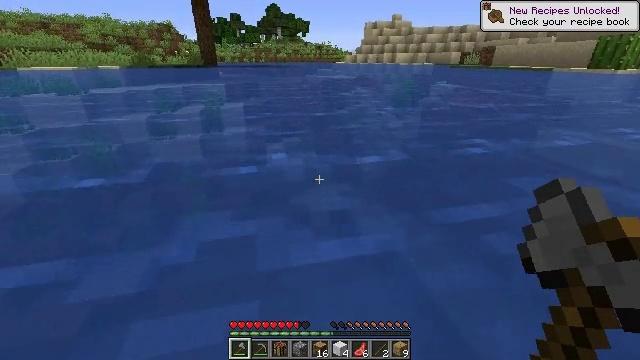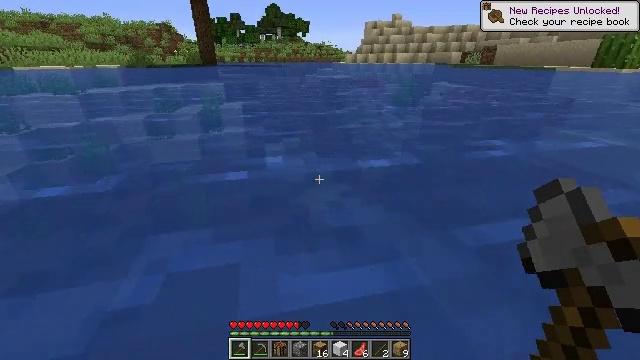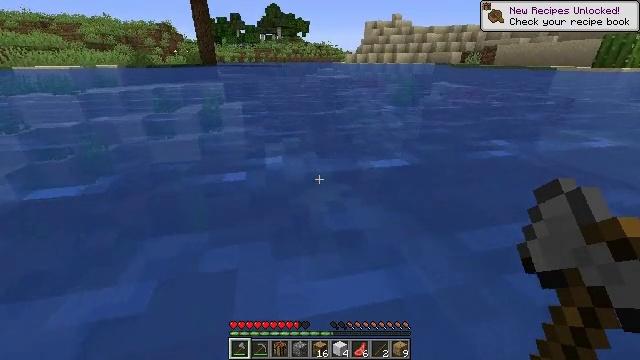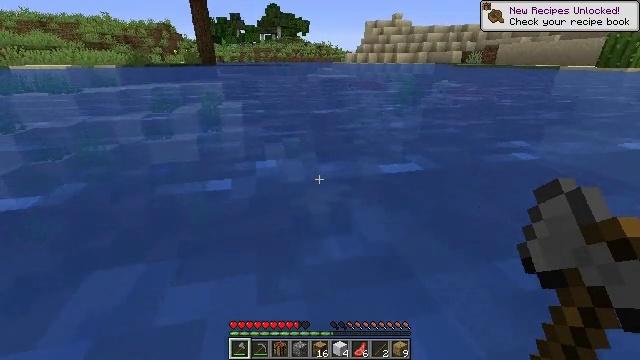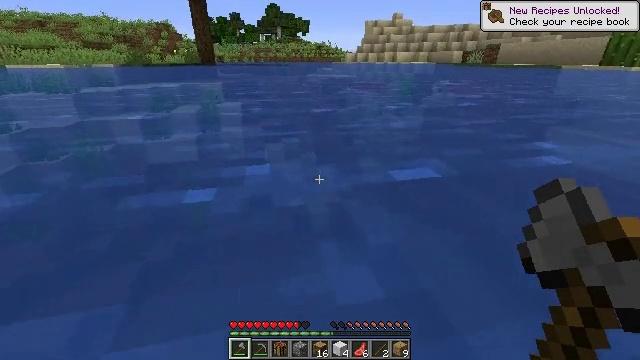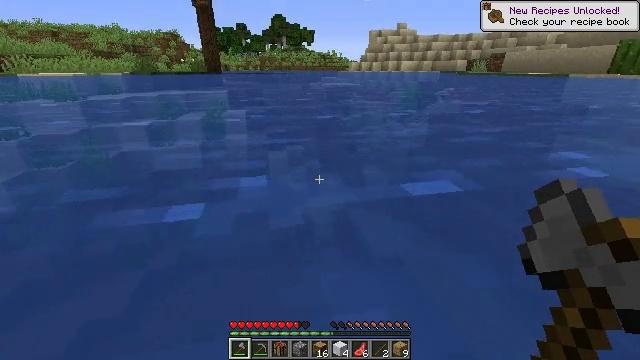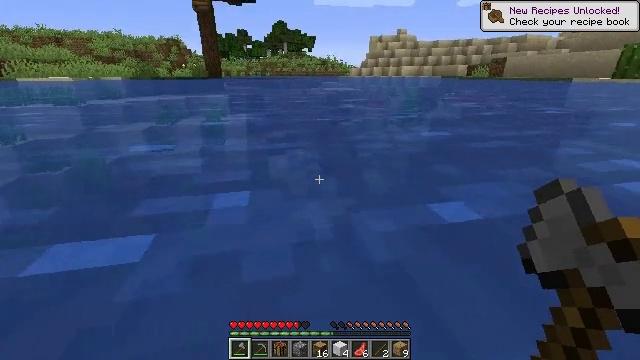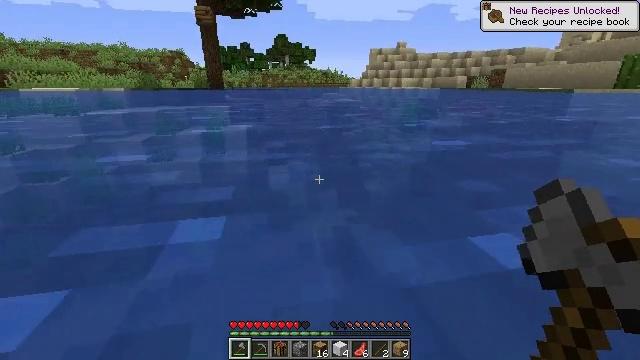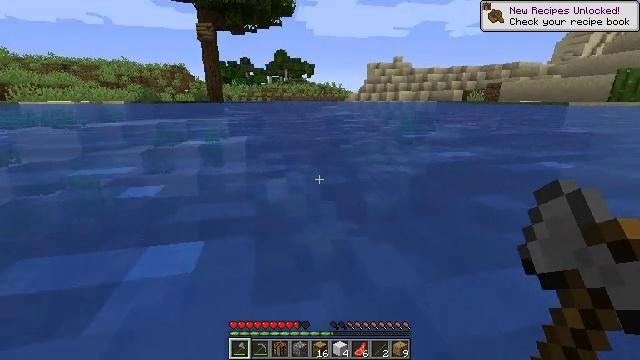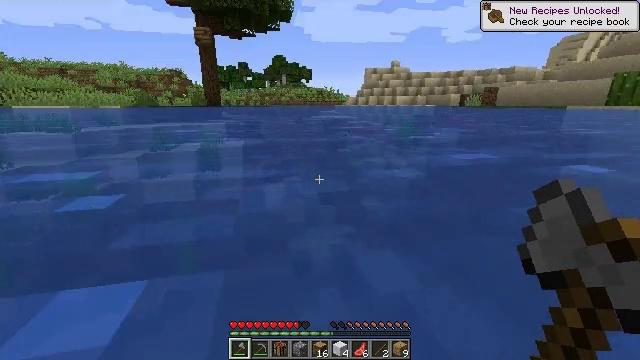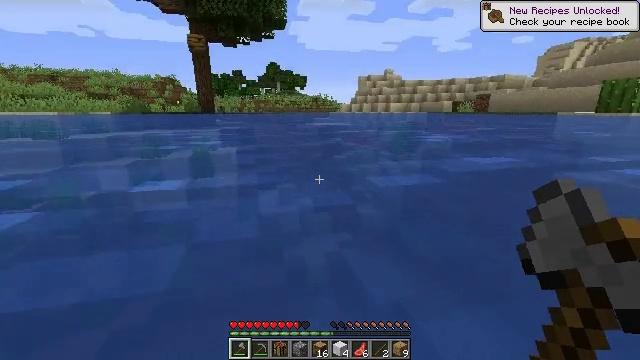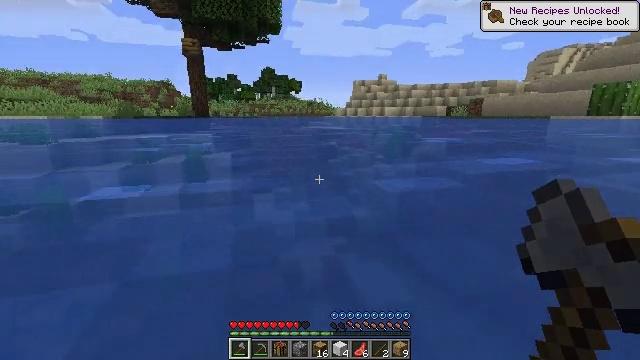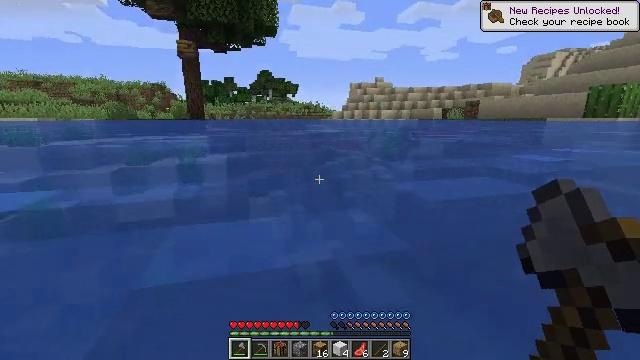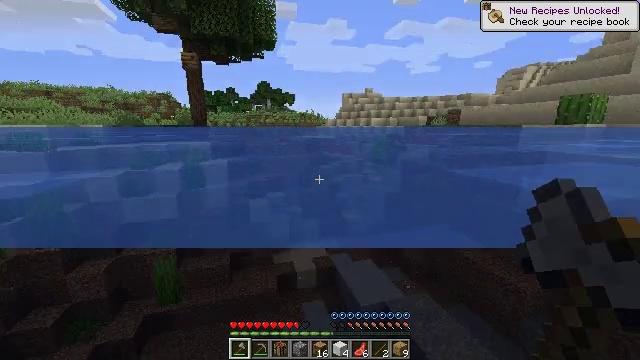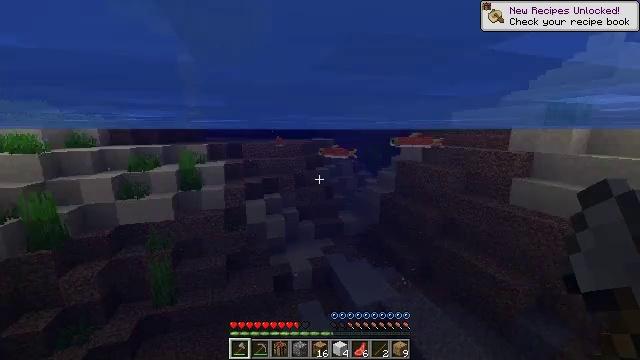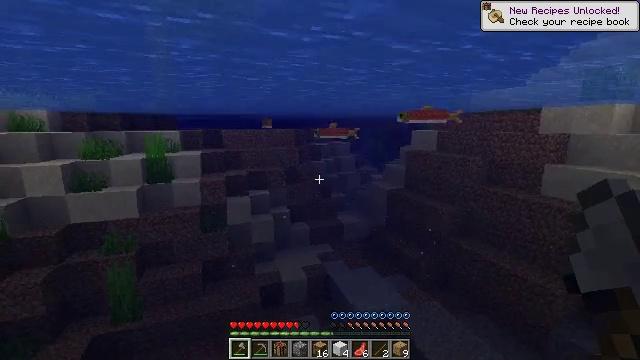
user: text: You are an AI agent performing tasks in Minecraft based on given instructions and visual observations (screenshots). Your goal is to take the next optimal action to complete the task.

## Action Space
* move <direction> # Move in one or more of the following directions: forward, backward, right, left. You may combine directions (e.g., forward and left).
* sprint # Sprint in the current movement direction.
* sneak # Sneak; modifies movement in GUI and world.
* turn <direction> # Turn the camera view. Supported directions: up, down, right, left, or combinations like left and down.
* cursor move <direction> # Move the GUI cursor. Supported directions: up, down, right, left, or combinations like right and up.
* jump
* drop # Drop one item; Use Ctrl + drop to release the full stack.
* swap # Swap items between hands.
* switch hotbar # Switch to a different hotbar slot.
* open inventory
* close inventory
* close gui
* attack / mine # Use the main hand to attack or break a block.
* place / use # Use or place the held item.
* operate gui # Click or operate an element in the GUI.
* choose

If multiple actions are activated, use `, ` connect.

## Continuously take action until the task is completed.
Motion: motion action
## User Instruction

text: Hunt fish.
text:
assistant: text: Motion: move forward, sprint
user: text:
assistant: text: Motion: move forward, sprint
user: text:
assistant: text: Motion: move forward, sprint
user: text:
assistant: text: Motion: move forward, sprint
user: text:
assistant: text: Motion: move forward, sprint, turn up
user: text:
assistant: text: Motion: move forward, sprint, turn up
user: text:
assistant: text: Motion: move forward, sprint, turn up
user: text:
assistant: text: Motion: move forward, sprint, turn up
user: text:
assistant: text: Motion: move forward, sprint
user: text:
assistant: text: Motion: move forward, sprint, turn right and up
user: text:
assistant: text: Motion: move forward, sprint, turn right
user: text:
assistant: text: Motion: move forward, sprint
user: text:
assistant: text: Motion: move forward, sprint, turn right
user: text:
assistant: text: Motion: move forward, sprint, turn right
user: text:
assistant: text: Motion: move forward, sprint
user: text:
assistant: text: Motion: move forward, sprint
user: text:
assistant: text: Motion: move forward, sprint, turn right
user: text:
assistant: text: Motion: move forward, sprint
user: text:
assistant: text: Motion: move forward, sprint
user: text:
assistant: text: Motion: move forward, sprint
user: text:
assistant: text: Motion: move forward, sprint
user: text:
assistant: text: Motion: move forward, sprint, turn up
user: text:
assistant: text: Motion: move forward, sprint, turn up
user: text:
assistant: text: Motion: move forward and move right, sprint, turn up
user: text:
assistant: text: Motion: move forward and move right, sprint, turn up
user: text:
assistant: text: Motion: move forward and move right, sprint, turn up
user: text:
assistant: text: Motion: move forward and move right, sprint
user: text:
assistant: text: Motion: move forward and move right, sprint, turn up
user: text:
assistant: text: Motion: move forward and move right, sprint
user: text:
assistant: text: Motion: move forward, sprint